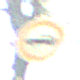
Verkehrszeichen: VerbotPersonenkraftwagen
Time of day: Midday
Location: Outdoor (Nature)
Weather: Clear
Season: NotSpecified
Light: Natural